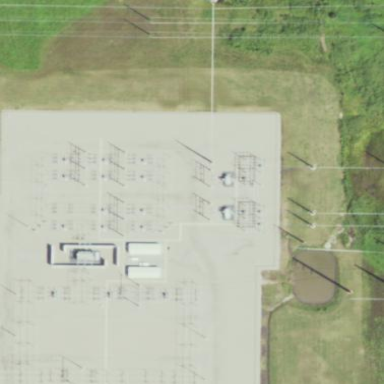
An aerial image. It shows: Outdoor substation at the transmission level.